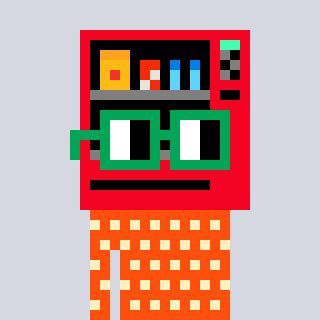
a pixel art character with square green glasses, a vending machine-shaped head and a orange-colored body on a cool background